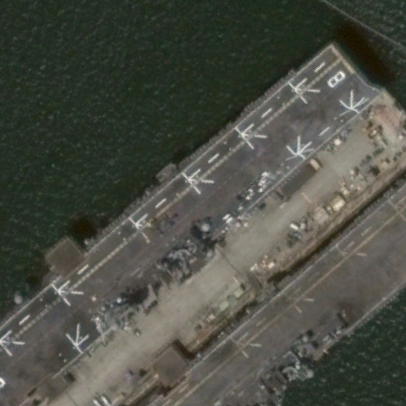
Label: Wasp-class_assault_ship